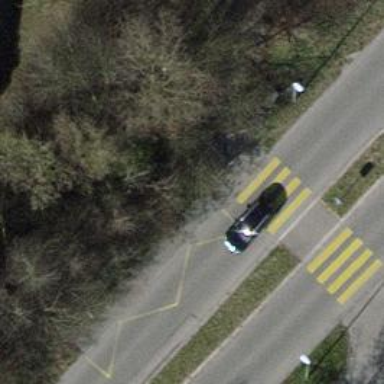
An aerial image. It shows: Double openable cycle barrier.